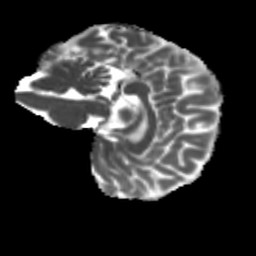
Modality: MD
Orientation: sagittal
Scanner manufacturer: siemens
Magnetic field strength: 3 T
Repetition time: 4 s
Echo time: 0.0594 s